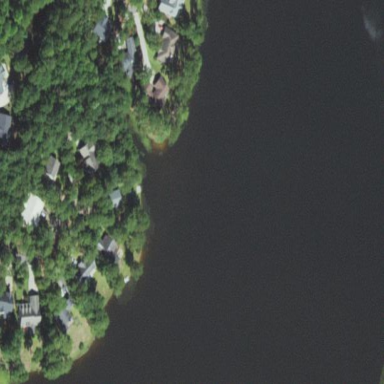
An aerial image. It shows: Serene lake.